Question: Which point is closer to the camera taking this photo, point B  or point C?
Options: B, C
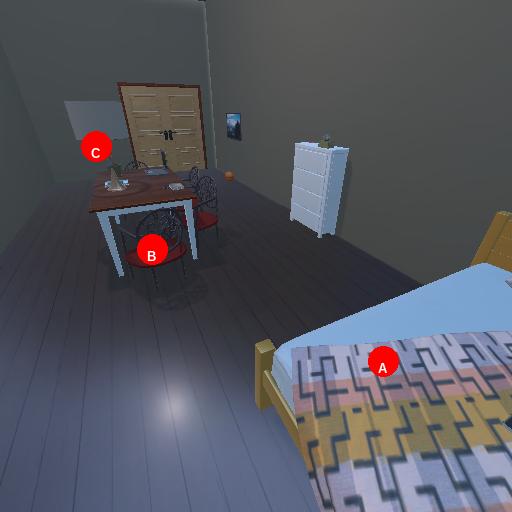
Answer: B